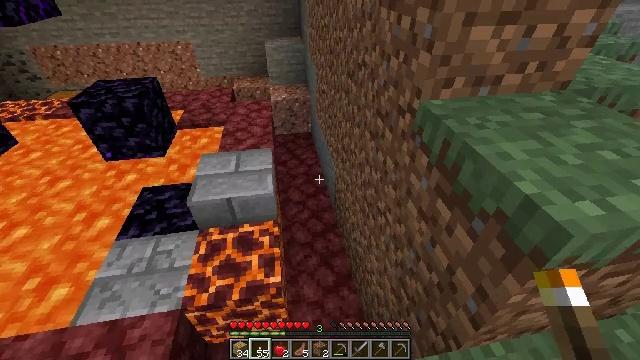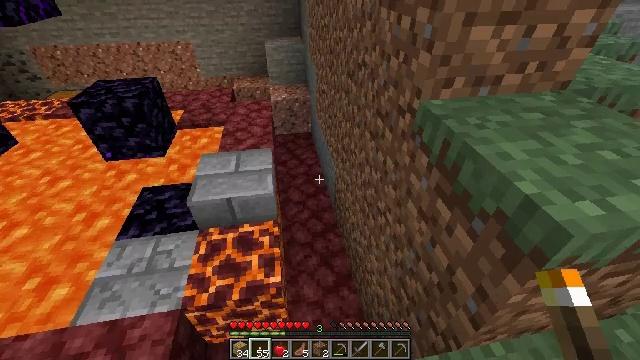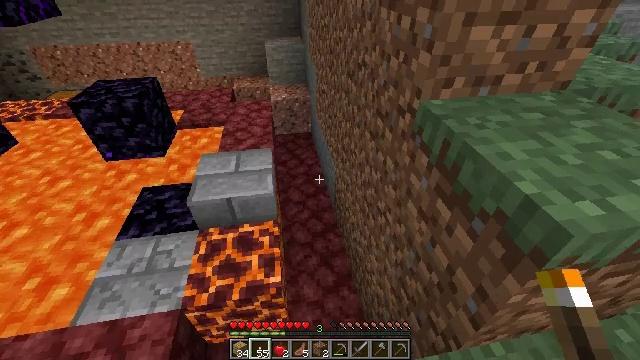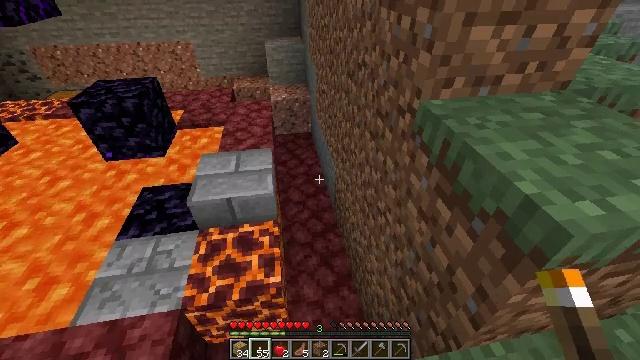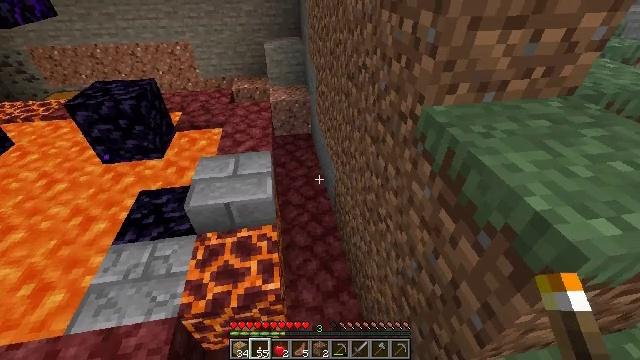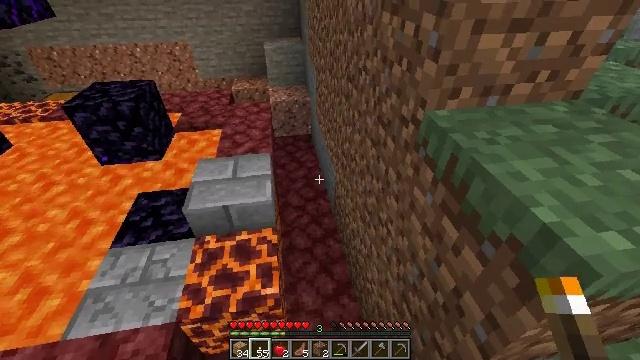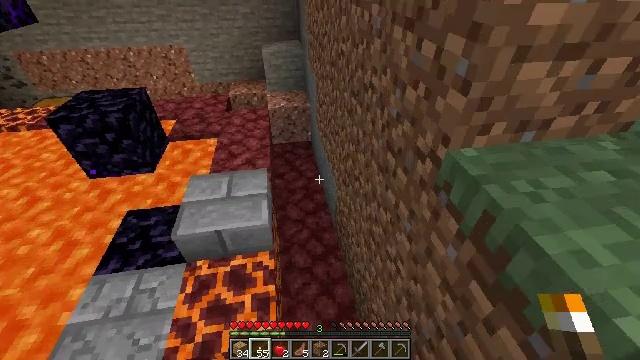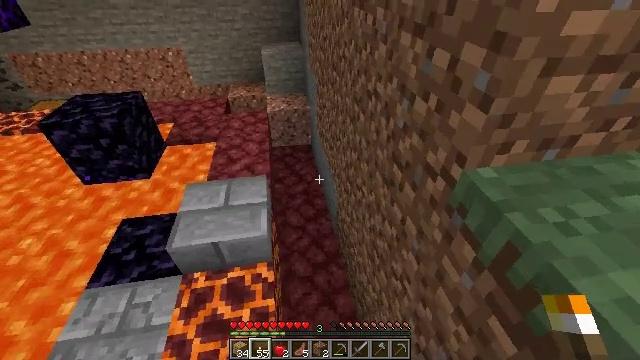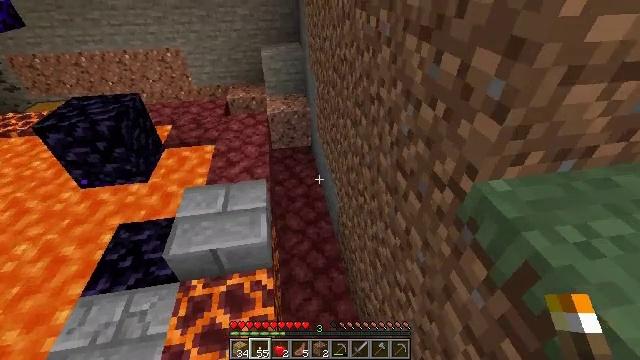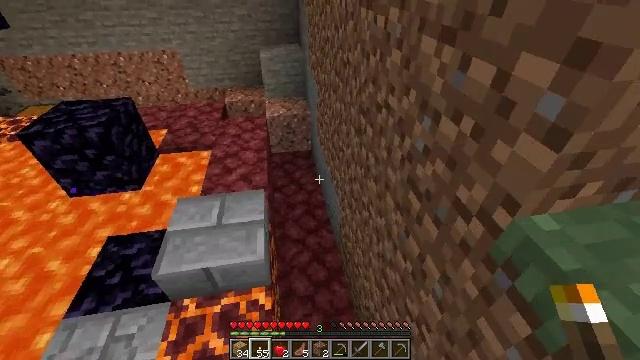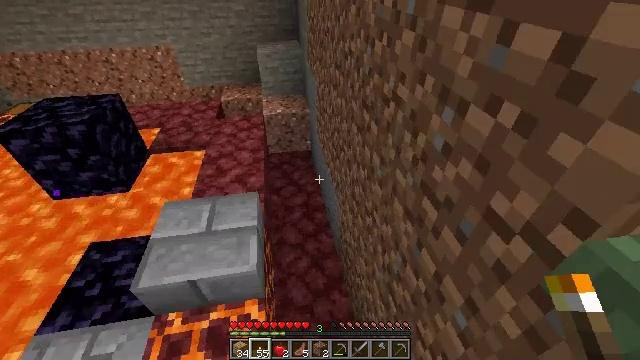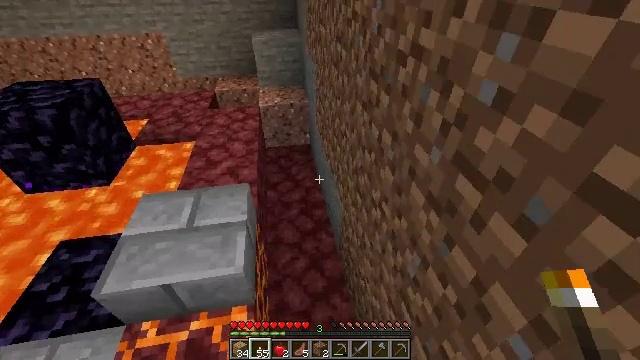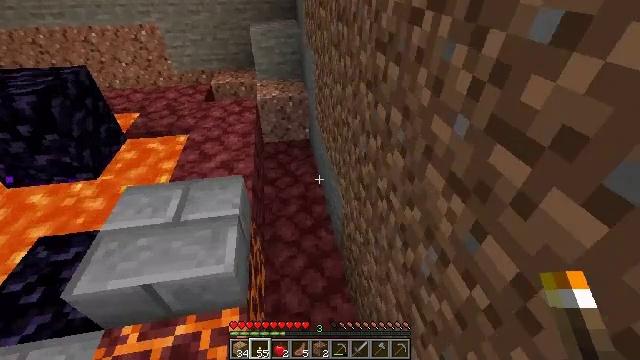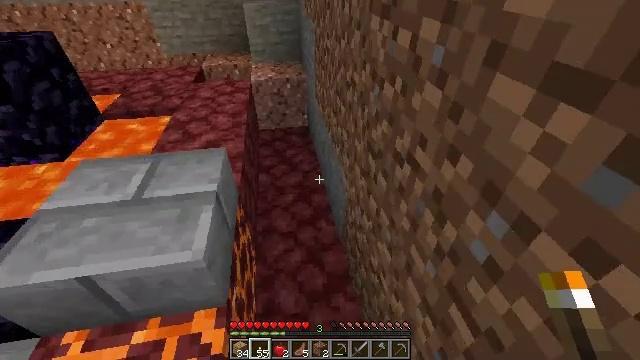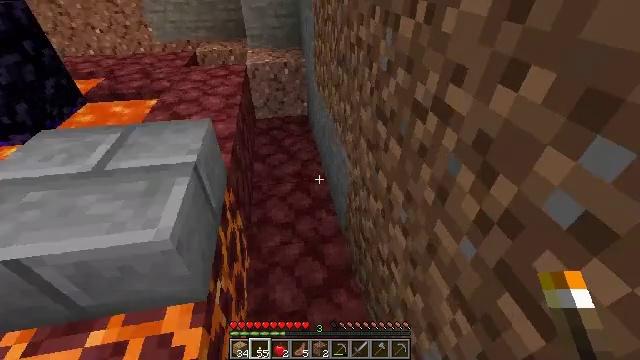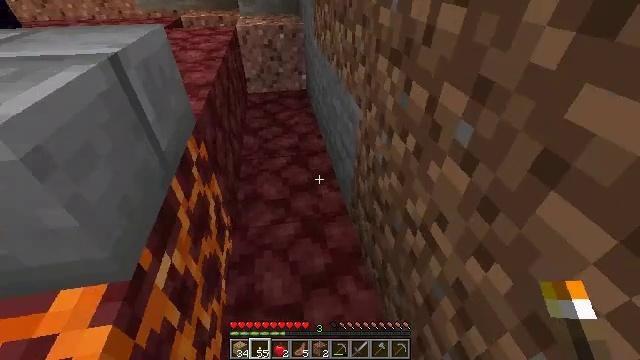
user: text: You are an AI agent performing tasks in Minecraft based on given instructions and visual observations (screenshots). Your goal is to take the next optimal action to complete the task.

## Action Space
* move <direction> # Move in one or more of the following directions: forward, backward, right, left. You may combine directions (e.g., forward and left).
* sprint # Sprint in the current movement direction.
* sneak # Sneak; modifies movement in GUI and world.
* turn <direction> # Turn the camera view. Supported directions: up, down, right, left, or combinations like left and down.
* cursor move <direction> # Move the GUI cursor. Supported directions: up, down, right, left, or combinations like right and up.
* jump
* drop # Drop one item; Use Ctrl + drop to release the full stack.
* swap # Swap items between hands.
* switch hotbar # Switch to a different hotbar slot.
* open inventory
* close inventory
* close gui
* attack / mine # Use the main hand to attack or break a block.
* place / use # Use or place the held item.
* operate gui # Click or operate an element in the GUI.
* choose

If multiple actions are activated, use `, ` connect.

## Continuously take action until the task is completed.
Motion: motion action
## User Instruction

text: Mine the netherrack in the Nether.
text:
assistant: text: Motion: no_op
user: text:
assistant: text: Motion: no_op
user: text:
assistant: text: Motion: no_op
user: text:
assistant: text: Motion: move forward
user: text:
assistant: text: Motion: move forward
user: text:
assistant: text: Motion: move forward
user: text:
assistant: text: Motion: move forward
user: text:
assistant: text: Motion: move forward
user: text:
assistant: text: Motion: move forward
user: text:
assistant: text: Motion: move forward
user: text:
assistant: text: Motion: move forward
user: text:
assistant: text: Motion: move forward
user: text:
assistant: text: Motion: move forward
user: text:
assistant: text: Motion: no_op
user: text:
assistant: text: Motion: no_op
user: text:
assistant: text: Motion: no_op
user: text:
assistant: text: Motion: no_op
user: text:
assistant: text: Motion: no_op
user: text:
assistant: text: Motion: no_op
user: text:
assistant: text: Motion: no_op
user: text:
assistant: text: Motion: no_op
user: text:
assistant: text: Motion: no_op
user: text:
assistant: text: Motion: no_op
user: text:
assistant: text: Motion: no_op
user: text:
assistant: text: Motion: no_op
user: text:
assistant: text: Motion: no_op
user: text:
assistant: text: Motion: no_op
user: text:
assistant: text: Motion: no_op
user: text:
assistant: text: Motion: no_op
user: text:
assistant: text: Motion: no_op